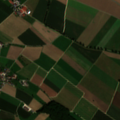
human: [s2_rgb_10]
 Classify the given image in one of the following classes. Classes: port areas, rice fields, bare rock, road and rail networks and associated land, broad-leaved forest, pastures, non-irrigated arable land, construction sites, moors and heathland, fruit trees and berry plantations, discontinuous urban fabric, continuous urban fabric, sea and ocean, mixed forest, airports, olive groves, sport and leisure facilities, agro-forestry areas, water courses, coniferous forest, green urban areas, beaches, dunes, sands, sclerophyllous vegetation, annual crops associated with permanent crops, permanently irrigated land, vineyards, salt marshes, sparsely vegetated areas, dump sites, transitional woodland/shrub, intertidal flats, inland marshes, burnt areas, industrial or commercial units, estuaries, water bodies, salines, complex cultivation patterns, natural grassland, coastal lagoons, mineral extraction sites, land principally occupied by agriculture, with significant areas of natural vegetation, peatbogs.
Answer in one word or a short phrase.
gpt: non-irrigated arable land, pastures